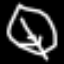
Label: leaf